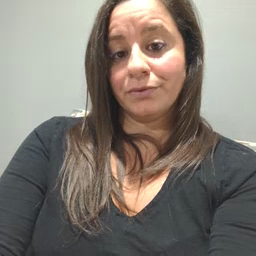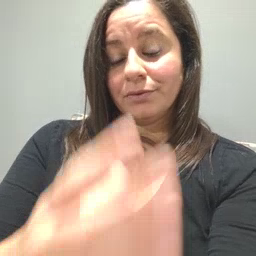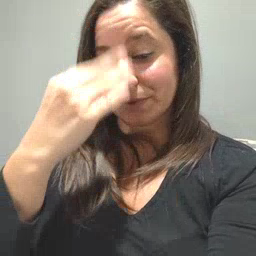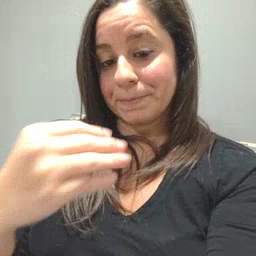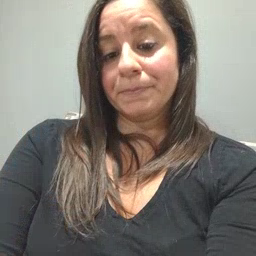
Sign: sleep